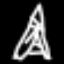
Label: The Eiffel Tower